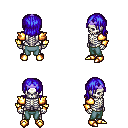
a pixel art fantasy rpg character, male body template, skeleton, gold arm armor, teal pants, blue long bangs hairstyle, purple tiara, gold boots, four views (front, back, left, right), 2x2 character sprite sheet, small pixel art, hard edges, no anti-aliasing